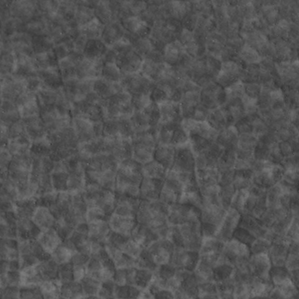
Label: non_frost